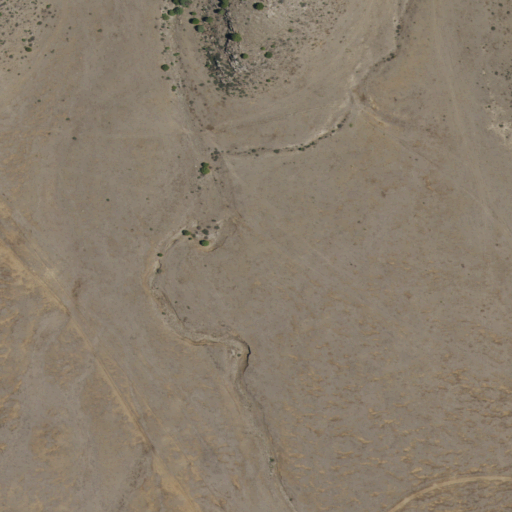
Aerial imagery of valley in New Mexico named Youngblood Canyon containing grassland and shrub